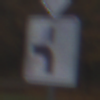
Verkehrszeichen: VerlaufVorfahrtsstrasse5
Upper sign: Vorfahrtsstrasse
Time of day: SunriseSunset
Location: Outdoor (Nature)
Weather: PartlyCloudy
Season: Autumn
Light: Natural